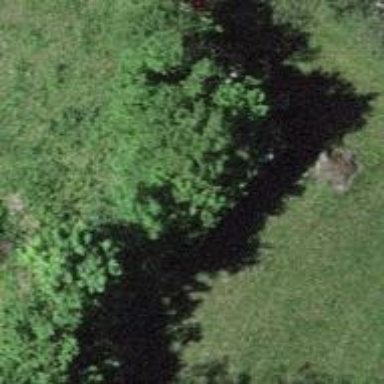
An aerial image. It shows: Dry stone wall barrier.